Aerial crown-view tile of a tropical tree (Barro Colorado Island, Panama), acquired 20250512:
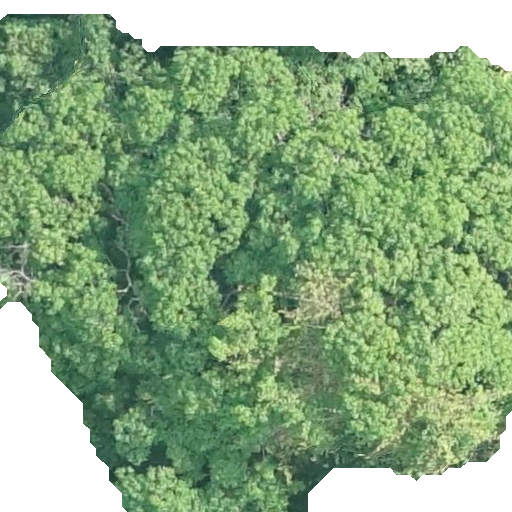
Species: Hura crepitans
GBIF accepted scientific name: Hura crepitans
Crown area: 375.69 m²